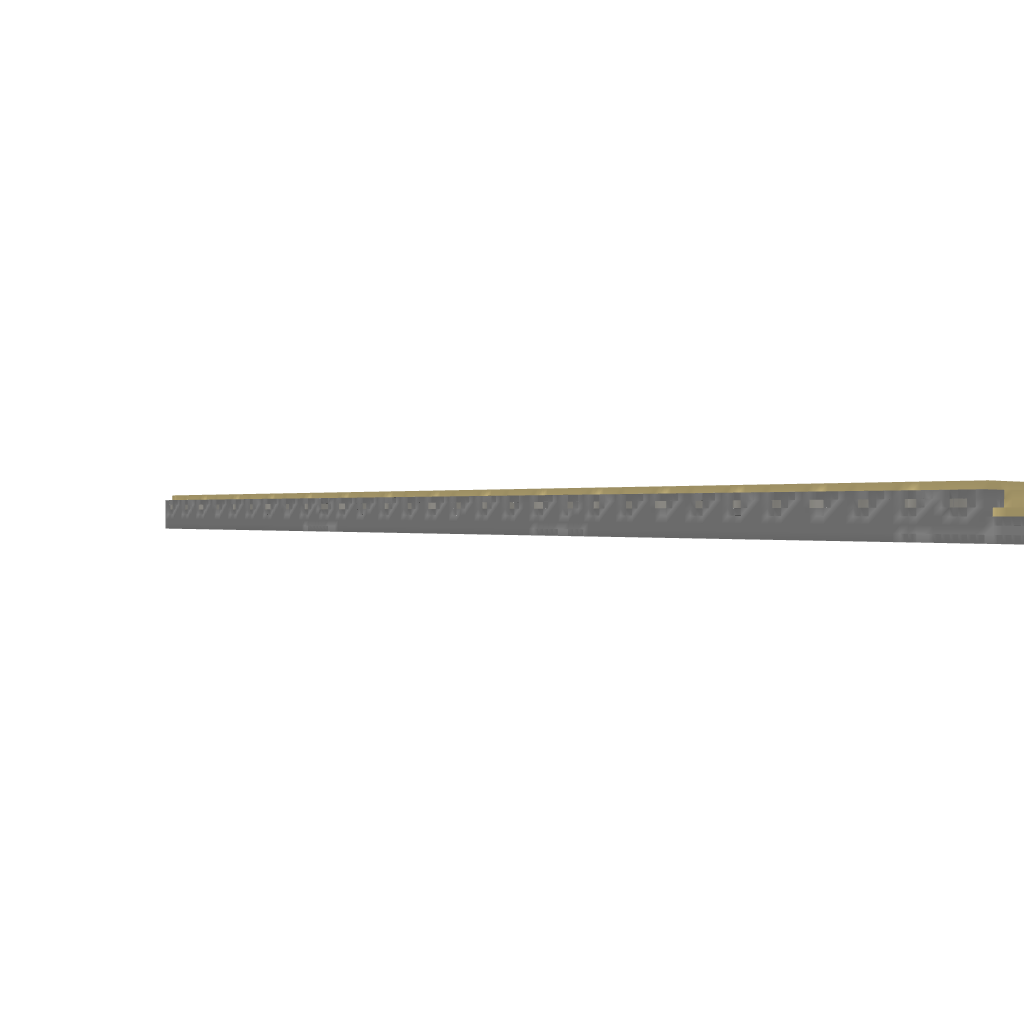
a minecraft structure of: Grand hotel